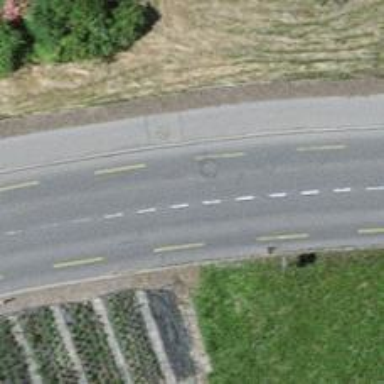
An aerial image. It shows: Secondary road with designated cycle lane.